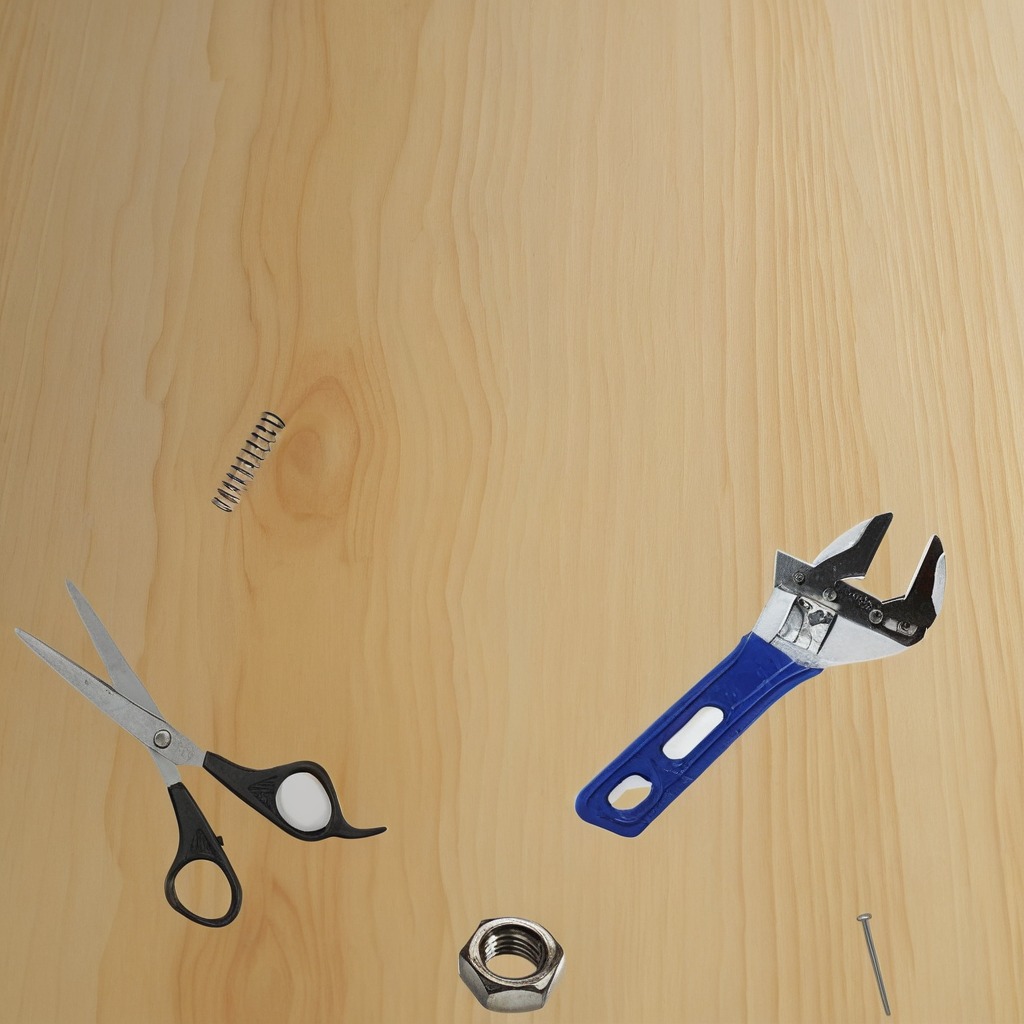
An iron nail, a coiled metal spring, a metal nut, a pair of scissors, and a wrench are lying on the plywood surface.